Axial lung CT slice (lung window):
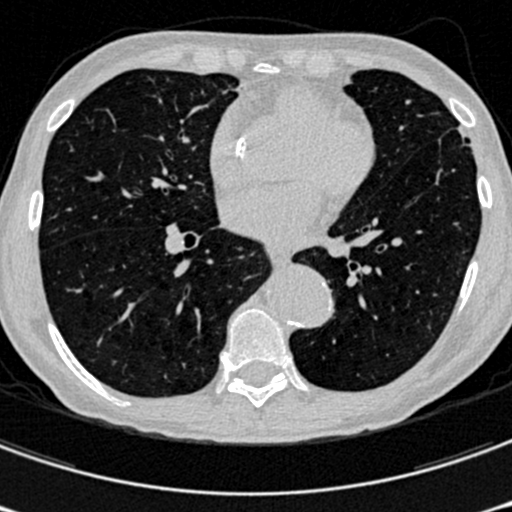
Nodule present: no